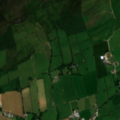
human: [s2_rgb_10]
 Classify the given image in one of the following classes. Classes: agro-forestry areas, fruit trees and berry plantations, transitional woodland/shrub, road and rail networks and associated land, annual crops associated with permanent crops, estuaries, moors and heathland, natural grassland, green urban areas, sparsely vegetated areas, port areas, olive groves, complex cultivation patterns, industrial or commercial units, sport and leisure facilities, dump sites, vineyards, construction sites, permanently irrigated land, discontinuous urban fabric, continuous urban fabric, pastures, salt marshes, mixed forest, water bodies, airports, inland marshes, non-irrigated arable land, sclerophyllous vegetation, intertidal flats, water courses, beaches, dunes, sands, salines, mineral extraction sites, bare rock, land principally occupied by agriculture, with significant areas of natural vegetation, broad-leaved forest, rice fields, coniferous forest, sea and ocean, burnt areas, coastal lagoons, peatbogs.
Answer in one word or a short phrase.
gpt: pastures, moors and heathland